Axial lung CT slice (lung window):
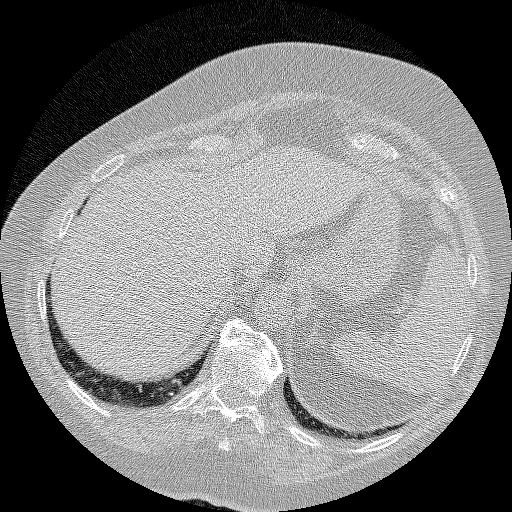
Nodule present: no